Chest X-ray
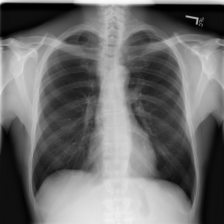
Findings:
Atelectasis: negative
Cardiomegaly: negative
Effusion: negative
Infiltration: negative
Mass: negative
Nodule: negative
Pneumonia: negative
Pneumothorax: negative
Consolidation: negative
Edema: negative
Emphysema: negative
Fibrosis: negative
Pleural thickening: negative
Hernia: negative